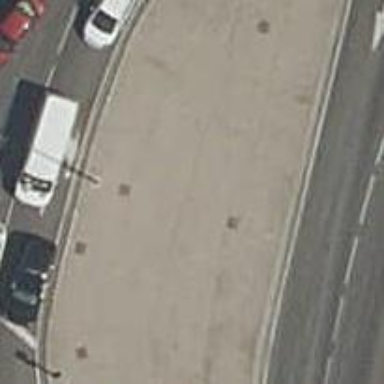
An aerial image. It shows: Kerb serving as barrier.